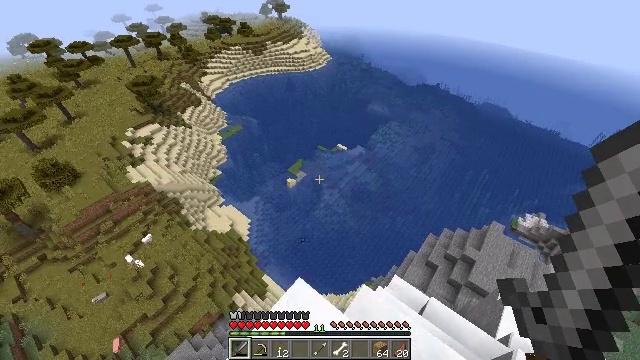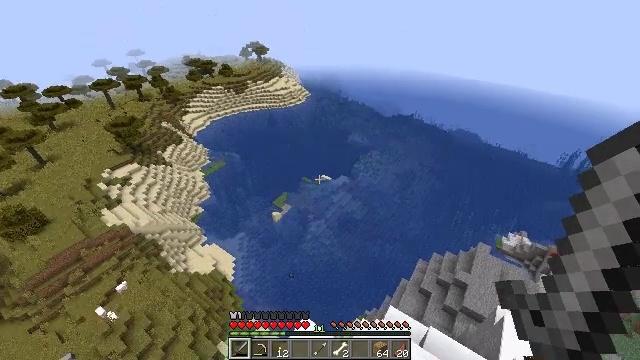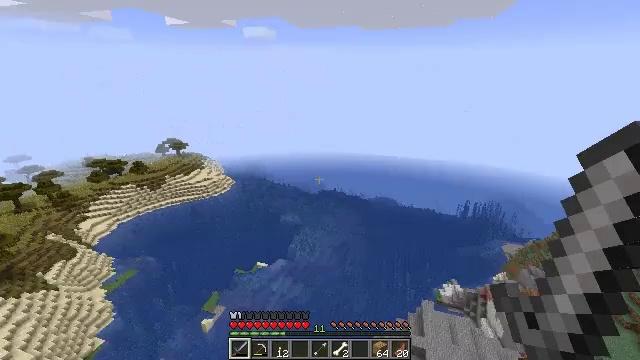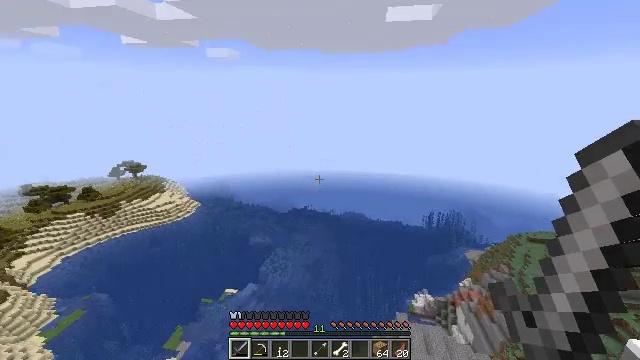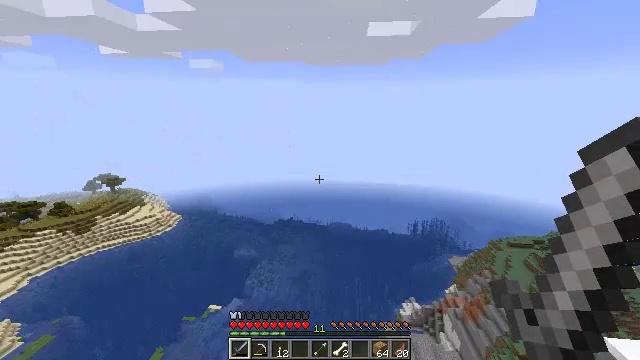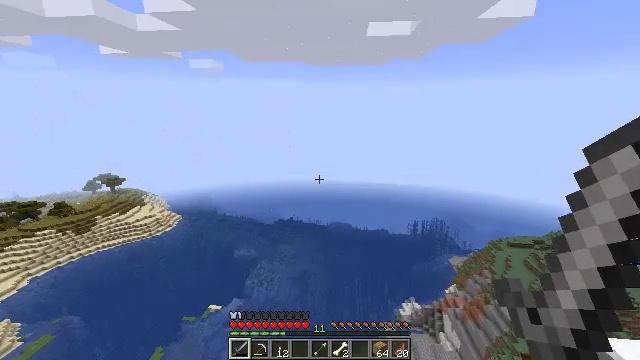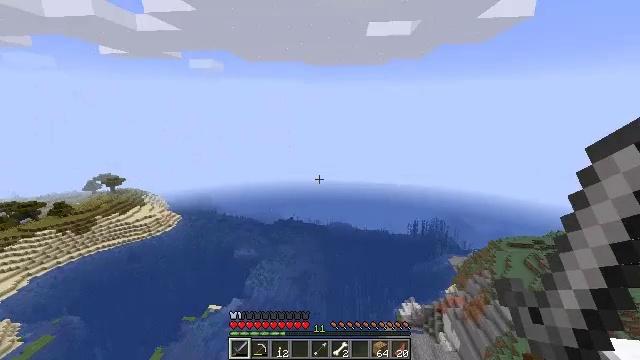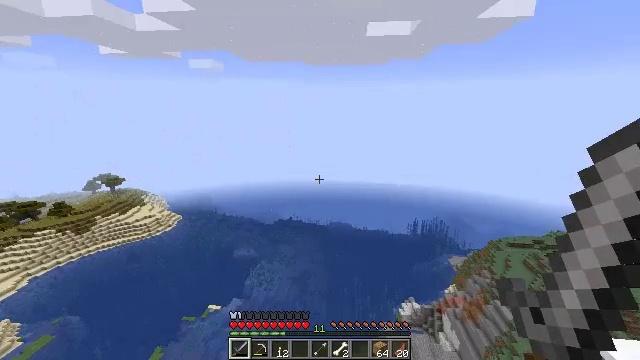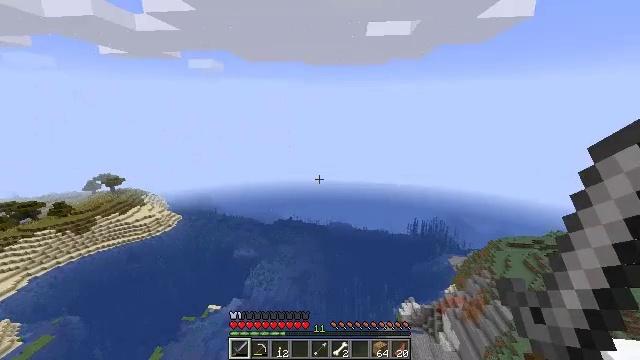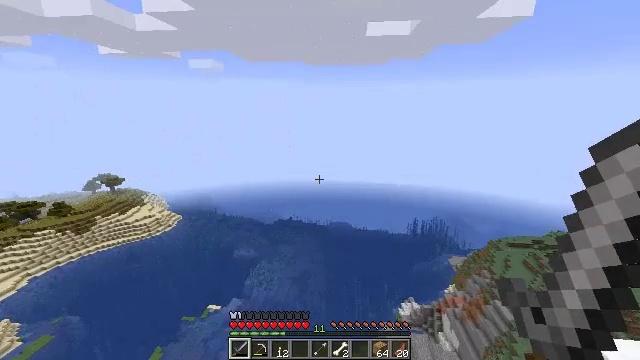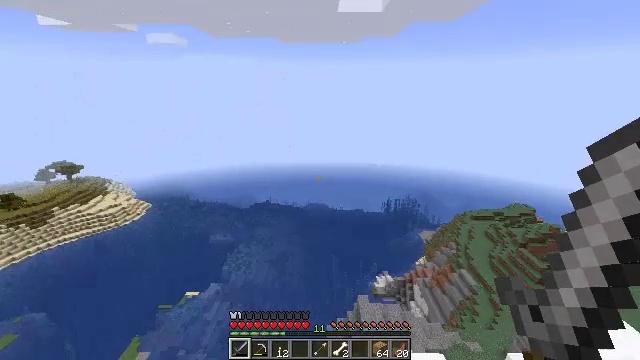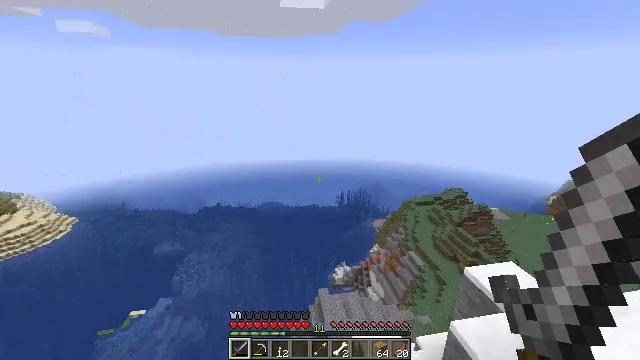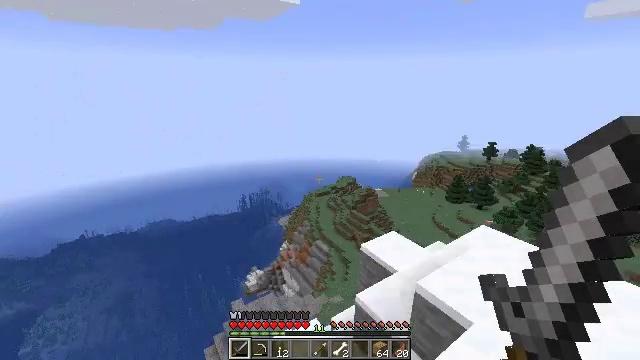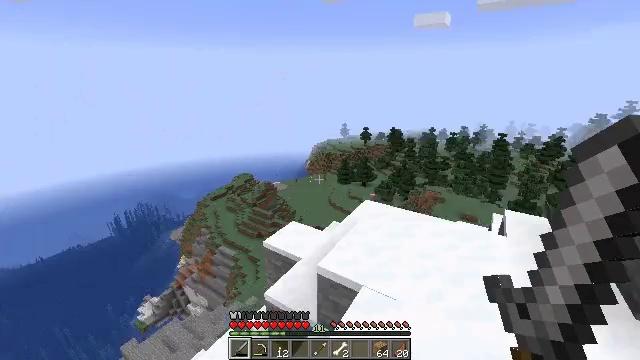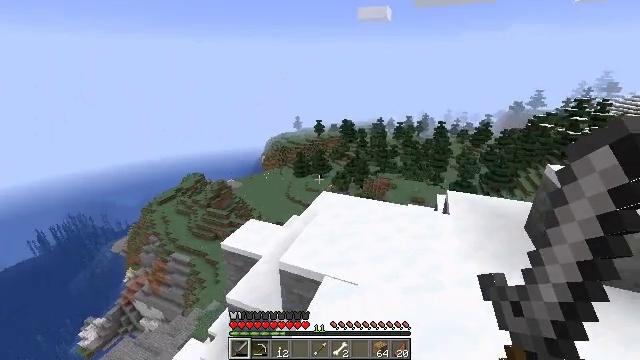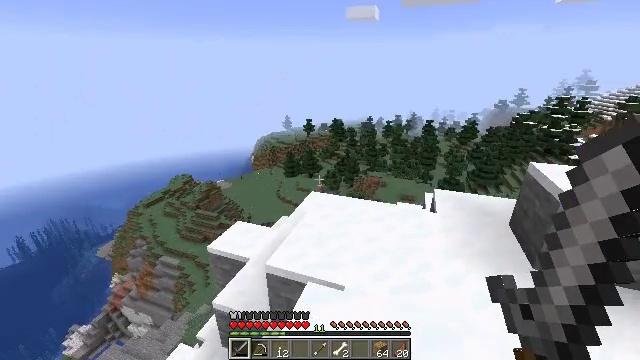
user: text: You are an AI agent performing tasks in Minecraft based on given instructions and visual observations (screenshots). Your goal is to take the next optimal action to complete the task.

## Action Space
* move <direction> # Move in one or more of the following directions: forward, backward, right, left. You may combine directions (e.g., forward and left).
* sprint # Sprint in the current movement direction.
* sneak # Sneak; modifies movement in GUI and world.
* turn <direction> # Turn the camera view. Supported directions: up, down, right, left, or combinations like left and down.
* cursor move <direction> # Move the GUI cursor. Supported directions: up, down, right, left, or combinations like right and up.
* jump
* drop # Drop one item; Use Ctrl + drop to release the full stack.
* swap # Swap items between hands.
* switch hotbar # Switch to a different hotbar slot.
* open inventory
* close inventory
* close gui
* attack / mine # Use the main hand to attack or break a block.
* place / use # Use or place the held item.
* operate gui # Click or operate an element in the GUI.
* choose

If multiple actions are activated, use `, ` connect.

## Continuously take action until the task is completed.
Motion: motion action
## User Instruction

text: Craft cooked mutton with raw mutton and coal in the furnace.
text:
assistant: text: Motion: move left, sneak, turn right and up
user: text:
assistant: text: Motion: sneak, turn right and up
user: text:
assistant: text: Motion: move right, sneak, turn right and up
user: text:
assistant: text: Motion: move right, sneak, turn right and up
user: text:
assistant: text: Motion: move right, sneak
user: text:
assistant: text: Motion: move right, sneak
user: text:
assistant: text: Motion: move right, sneak
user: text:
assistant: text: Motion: move right, sneak
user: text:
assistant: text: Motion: move right, sneak
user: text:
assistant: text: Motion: move right, sneak, turn right and down
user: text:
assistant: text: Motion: move right, sneak, turn right
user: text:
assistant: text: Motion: move right, sneak, turn right
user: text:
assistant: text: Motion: move right, sneak, turn right and down
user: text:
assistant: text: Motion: move forward and move right, sneak, turn right and down
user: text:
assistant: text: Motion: move forward and move right, sneak, turn right
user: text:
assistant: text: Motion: move forward and move right, sneak
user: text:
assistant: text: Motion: move forward, sneak, turn right
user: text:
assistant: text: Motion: move forward, sneak, turn right and up
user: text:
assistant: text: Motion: move forward, turn right and up
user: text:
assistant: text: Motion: move forward, turn right and up
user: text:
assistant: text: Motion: move forward, turn right
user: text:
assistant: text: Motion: move forward
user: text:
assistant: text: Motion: move forward
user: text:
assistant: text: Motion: move forward, sprint
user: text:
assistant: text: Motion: move forward, sprint
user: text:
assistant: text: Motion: move forward, sprint
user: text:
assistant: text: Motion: move forward, sprint, jump
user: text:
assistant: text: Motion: move forward, sprint, jump
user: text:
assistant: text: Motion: move forward, sprint, jump
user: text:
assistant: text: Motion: move forward, sprint, jump